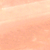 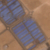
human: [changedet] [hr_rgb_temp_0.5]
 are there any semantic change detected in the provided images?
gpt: An industrial area has appeared.